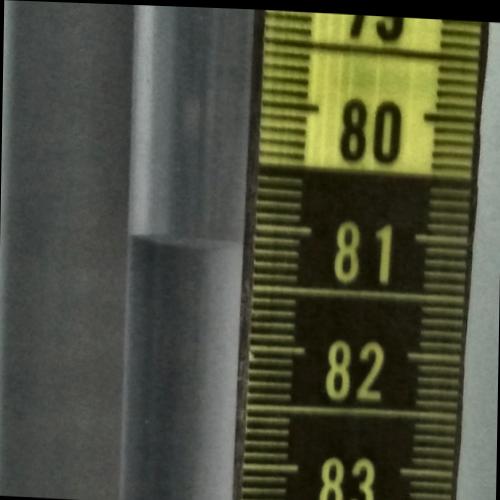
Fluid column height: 81.2 cm